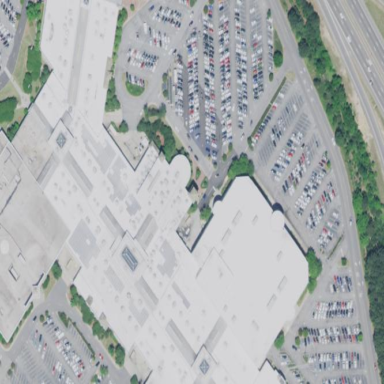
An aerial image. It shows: Retail building that is part of mall.